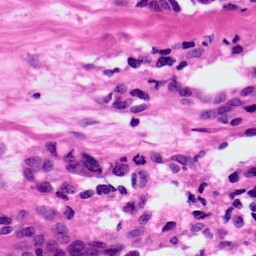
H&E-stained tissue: Ovarian